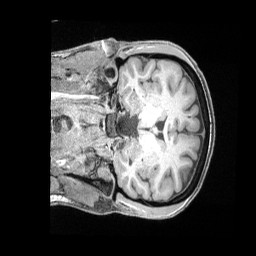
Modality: T1w
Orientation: coronal
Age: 33
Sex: female
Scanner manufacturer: siemens
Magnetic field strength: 3 T
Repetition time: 2 s
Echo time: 0.00211 s